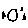
Label: moon